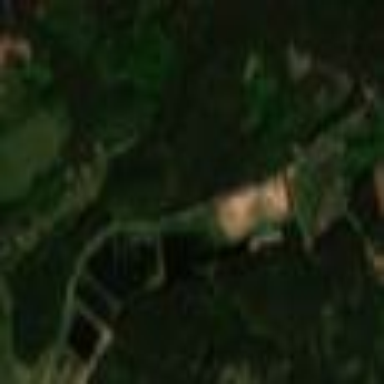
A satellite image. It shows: Forest area.